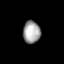
Tissue: lung
Cell type: Endothelial cells
Senescence score: 0.5406
Nuclear area (px): 380
Mean DAPI intensity: 161.429